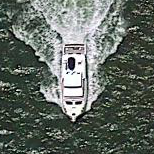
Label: Civil_yacht